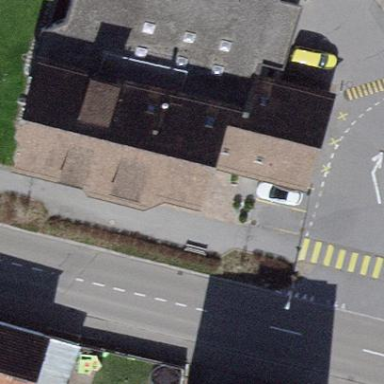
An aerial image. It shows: Public building.